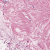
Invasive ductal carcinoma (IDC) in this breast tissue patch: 0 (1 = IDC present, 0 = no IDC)